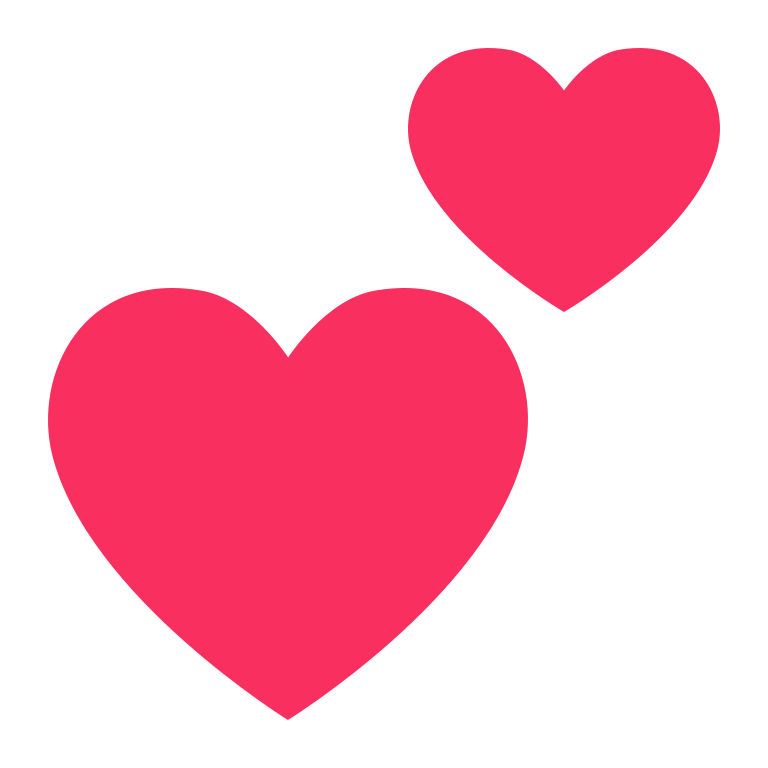
two hearts flat